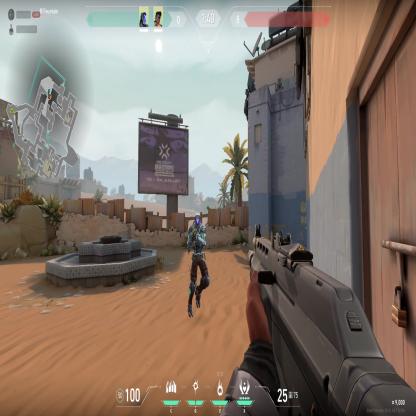
Label: teammate